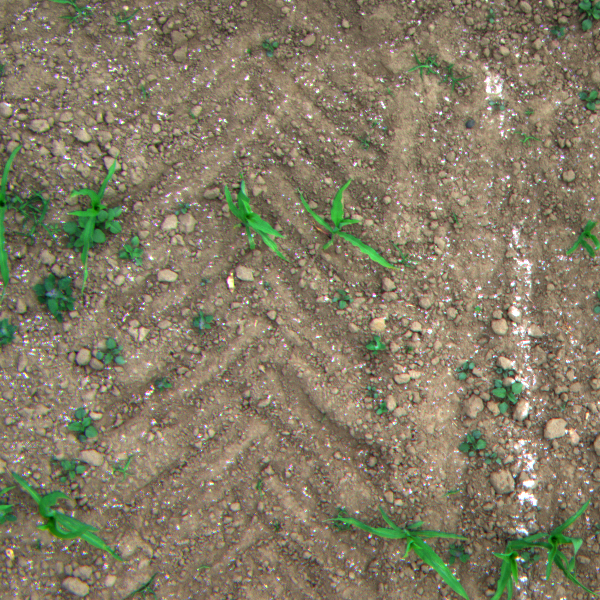
Acquisition date: 2023-06-06
Tile: 0391
Annotated plant instances:
label: barnyard_grass
label: amaranth
label: maize
label: maize
label: weed_other
label: weed_other
label: amaranth
label: amaranth
label: barnyard_grass
label: amaranth
label: amaranth
label: amaranth
label: amaranth
label: amaranth
label: amaranth
label: amaranth
label: amaranth
label: amaranth
label: amaranth
label: amaranth
label: amaranth
label: amaranth
label: amaranth
label: barnyard_grass
label: weed_other
label: barnyard_grass
label: barnyard_grass
label: amaranth
label: weed_other
label: weed_other
label: amaranth
label: amaranth
label: amaranth
label: weed_other
label: weed_other
label: amaranth
label: amaranth
label: maize
label: barnyard_grass
label: barnyard_grass
label: barnyard_grass
label: amaranth
label: amaranth
label: barnyard_grass
label: barnyard_grass
label: amaranth
label: amaranth
label: amaranth
label: barnyard_grass
label: weed_other
label: amaranth
label: weed_other
label: barnyard_grass
label: barnyard_grass
label: barnyard_grass
label: barnyard_grass
label: weed_other
label: weed_other
label: maize
label: amaranth
label: maize
label: amaranth
label: amaranth
label: amaranth
label: amaranth
label: maize
label: amaranth
label: quickweed
label: weed_other
label: barnyard_grass
label: barnyard_grass
label: amaranth
label: maize
label: maize
label: maize
label: maize
label: weed_other
label: barnyard_grass